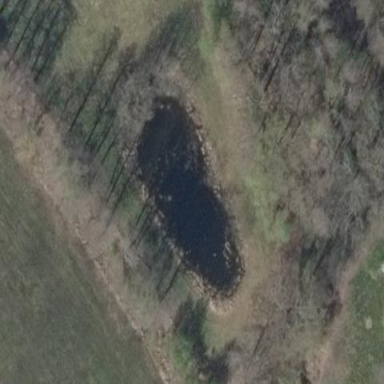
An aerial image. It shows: Peaceful pond surrounded by nature.